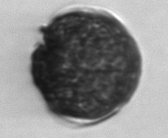
Label: Alexandrium_catenella